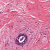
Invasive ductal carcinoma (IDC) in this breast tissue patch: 0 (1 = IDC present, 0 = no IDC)